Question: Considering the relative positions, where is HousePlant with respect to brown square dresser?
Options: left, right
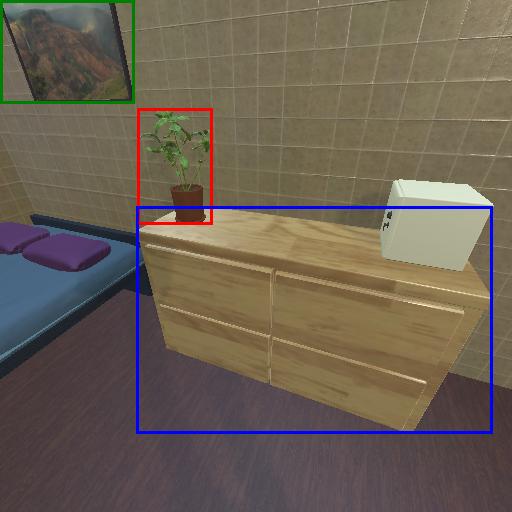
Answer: left